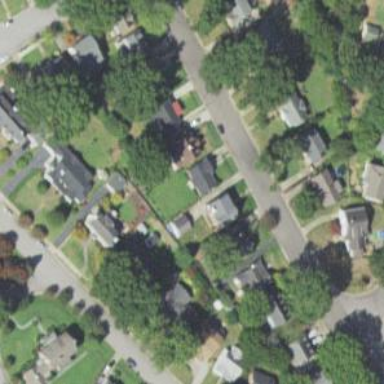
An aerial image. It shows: Neighborhood.